Aerial crown-view tile of a tropical tree (Barro Colorado Island, Panama), acquired 20250124:
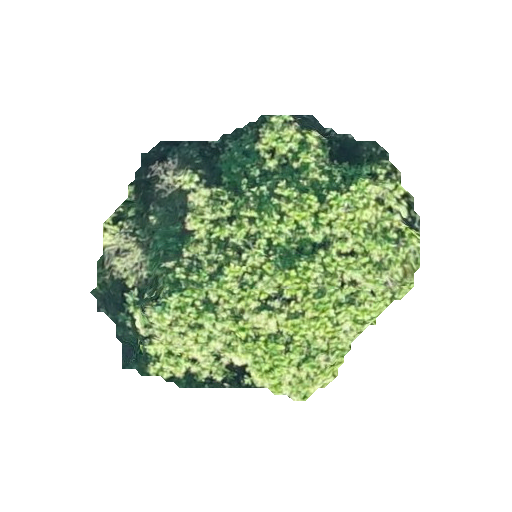
Species: Anacardium excelsum
GBIF accepted scientific name: Anacardium excelsum
Crown area: 102.555 m²